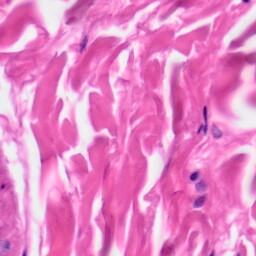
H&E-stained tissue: Skin